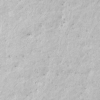
Label: not_dusty